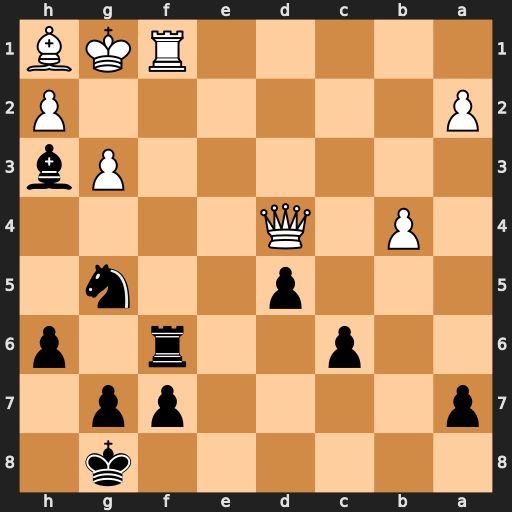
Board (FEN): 6k1/p4pp1/2p2r1p/3p2n1/1P1Q4/6Pb/P6P/5RKB
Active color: b
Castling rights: -
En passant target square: -
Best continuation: Rxf1#